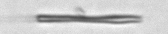
Label: fiber